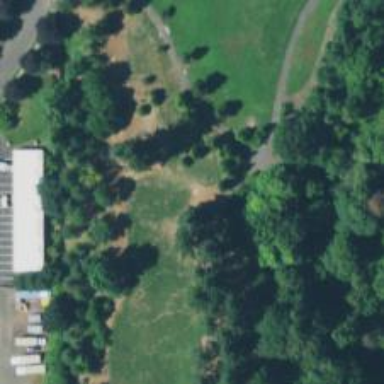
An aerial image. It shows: Disc golf tee area.